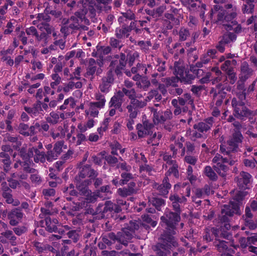
Tumor epithelial tissue: yes
Tumor-associated stroma tissue: no
Normal tissue: no